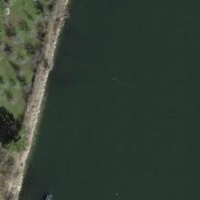
EUNIS habitat code: 15
Species observed at this site:
Phragmites australis